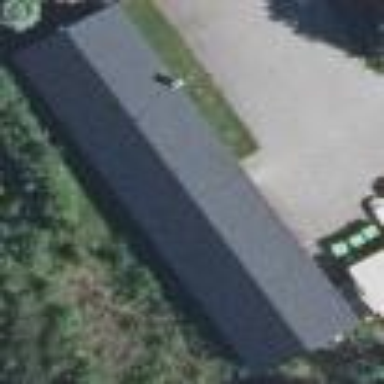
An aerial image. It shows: Industrial building.